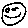
Label: smiley face